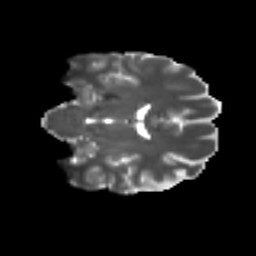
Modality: T2w
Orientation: coronal
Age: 27
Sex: female
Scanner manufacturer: ge
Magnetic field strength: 3 T
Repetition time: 7.8 s
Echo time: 0.0606 s